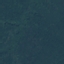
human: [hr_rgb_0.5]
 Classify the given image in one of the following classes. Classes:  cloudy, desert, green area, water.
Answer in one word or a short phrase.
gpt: green area